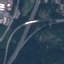
Land use / land cover class: Highway